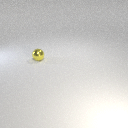
small yellow metal sphere